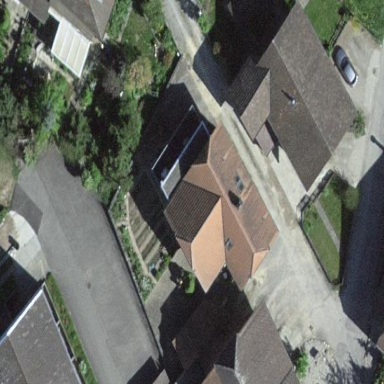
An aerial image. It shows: Residential building.